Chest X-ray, PA view. Patient: 68 years old, sex F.
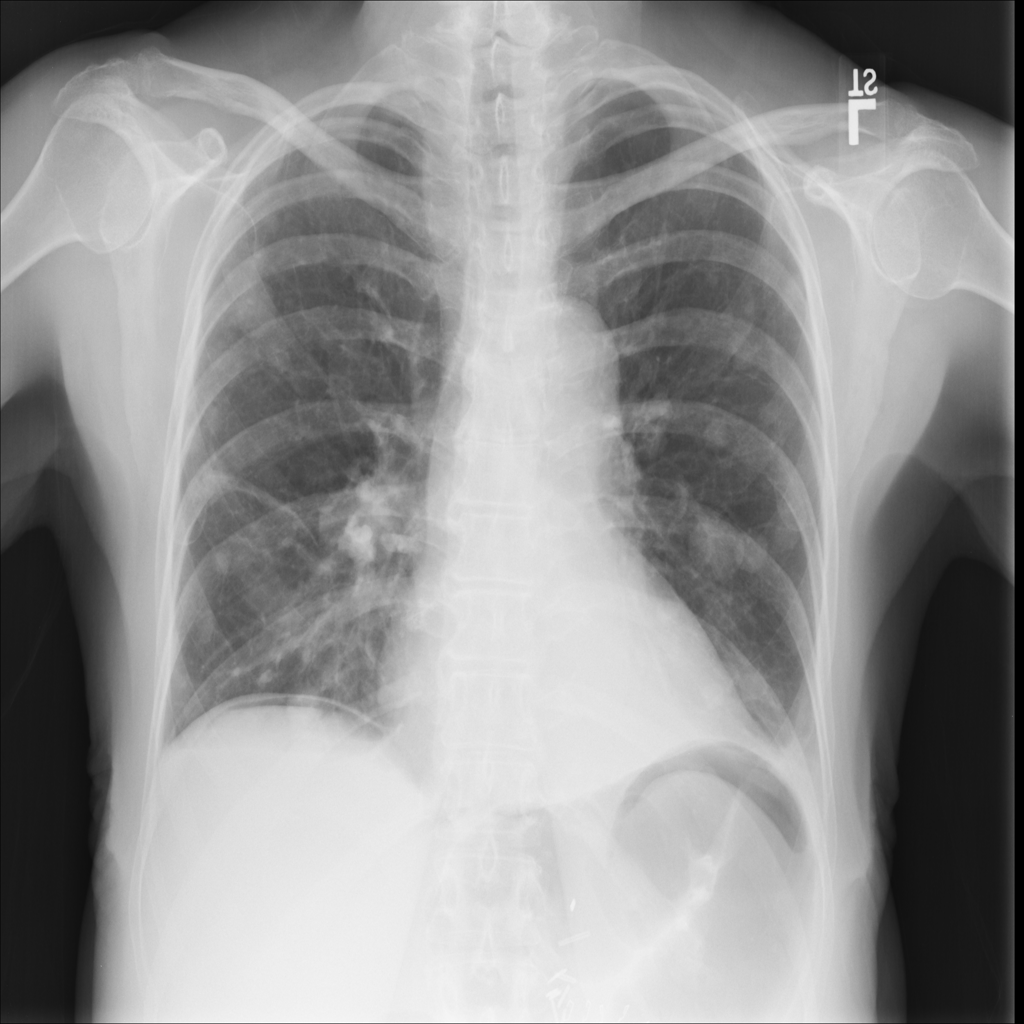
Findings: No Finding